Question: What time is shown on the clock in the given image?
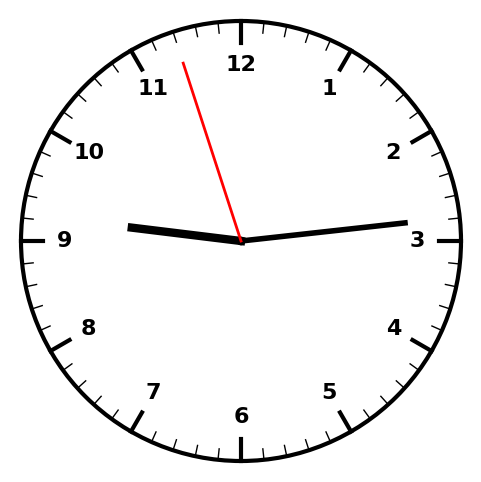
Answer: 09:13:57